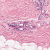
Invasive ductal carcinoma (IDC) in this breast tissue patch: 0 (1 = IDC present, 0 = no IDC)